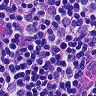
Metastatic tissue present: no